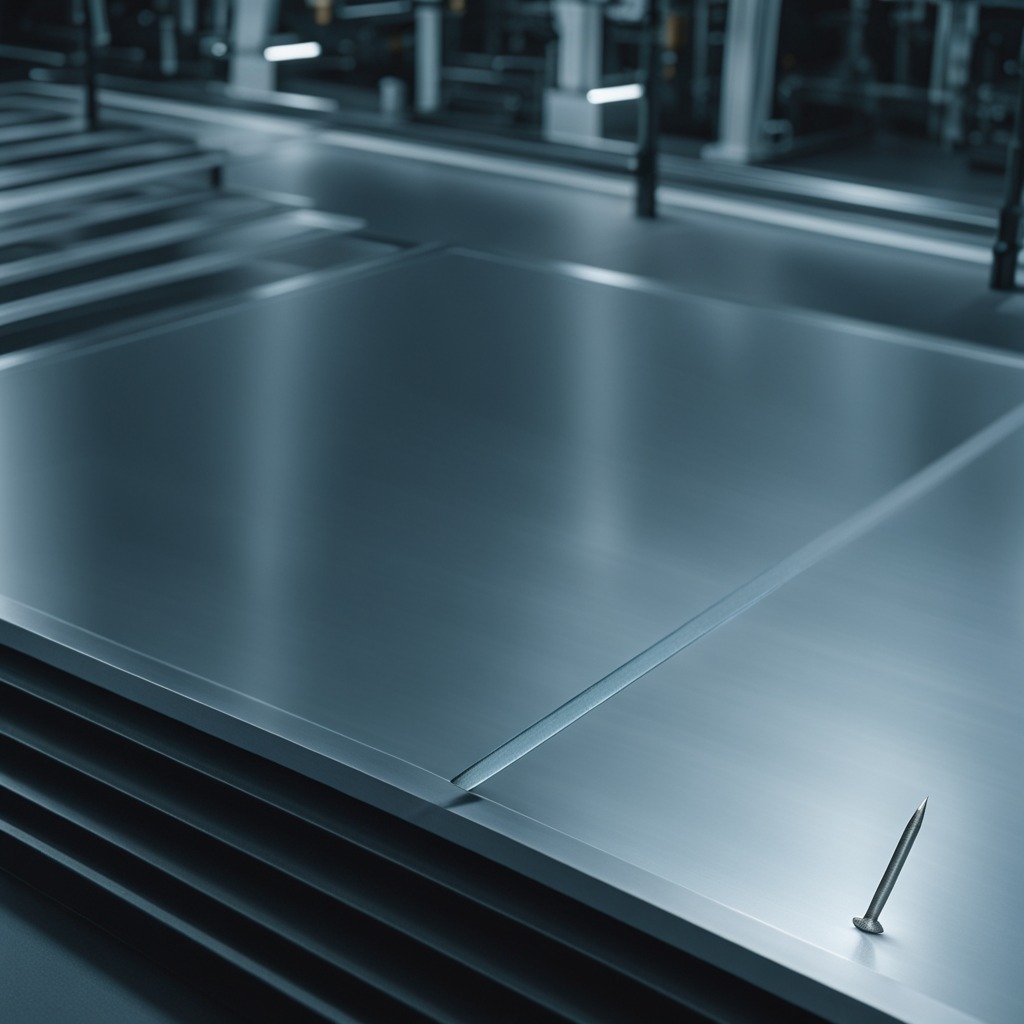
An iron nail is lying on a metal table in a machine shop under fluorescent lights.